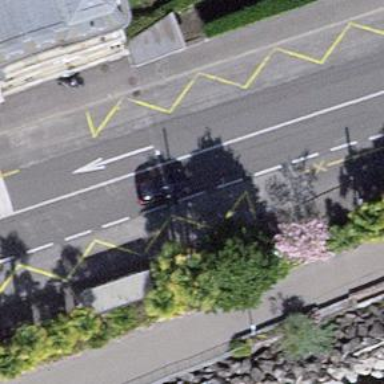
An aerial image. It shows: Trolleybus stop position for public transport.